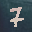
Label: 7